Interaction volume radius: 5 \u00c5
Interaction volume height: 50 \u00c5
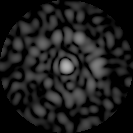
Disorder parameter: 0.8056